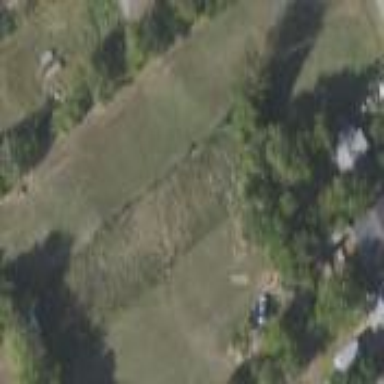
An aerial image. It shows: Grassy plot in zoning area.